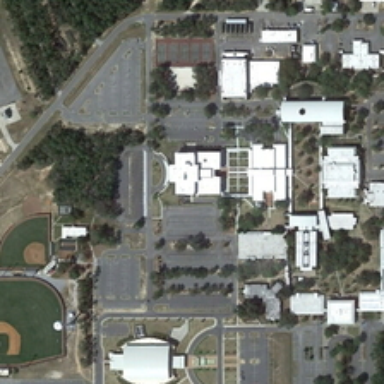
Many buildings and green trees are in a school with two baseball fields and several parking lots .